Question: My report in exported PDF version and in CR designer are not the same. The font in the PDF looks smaller than in the designer and I don't know why. Of course, that makes a big problem for me, because I am getting unused "white space". The problem is shown in the image below:

I am using SAP Crystal Reports 2013. Thanks in advance.
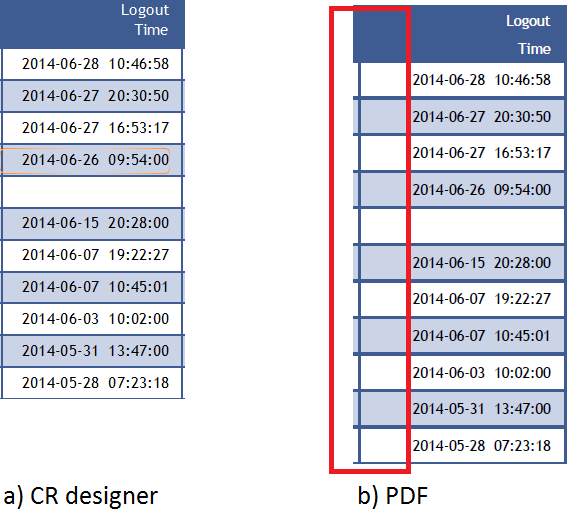
Answer: I found this, I needed to create a registry key: HKEY_CURRENT_USER\Software\SAP BusinessObjects\Crystal Reports for .NET Framework 4.0\Crystal Reports\Export\PDF\ForceLargerFonts
And then to set: ForceLargerFonts to the value dword: <PHONE>
And it works fine now.